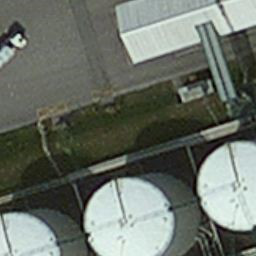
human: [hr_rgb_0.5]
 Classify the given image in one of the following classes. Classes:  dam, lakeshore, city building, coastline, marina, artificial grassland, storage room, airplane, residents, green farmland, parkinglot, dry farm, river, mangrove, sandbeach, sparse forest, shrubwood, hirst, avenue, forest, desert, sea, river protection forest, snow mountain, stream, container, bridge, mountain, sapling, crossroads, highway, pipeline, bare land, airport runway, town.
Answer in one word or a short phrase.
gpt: storage room